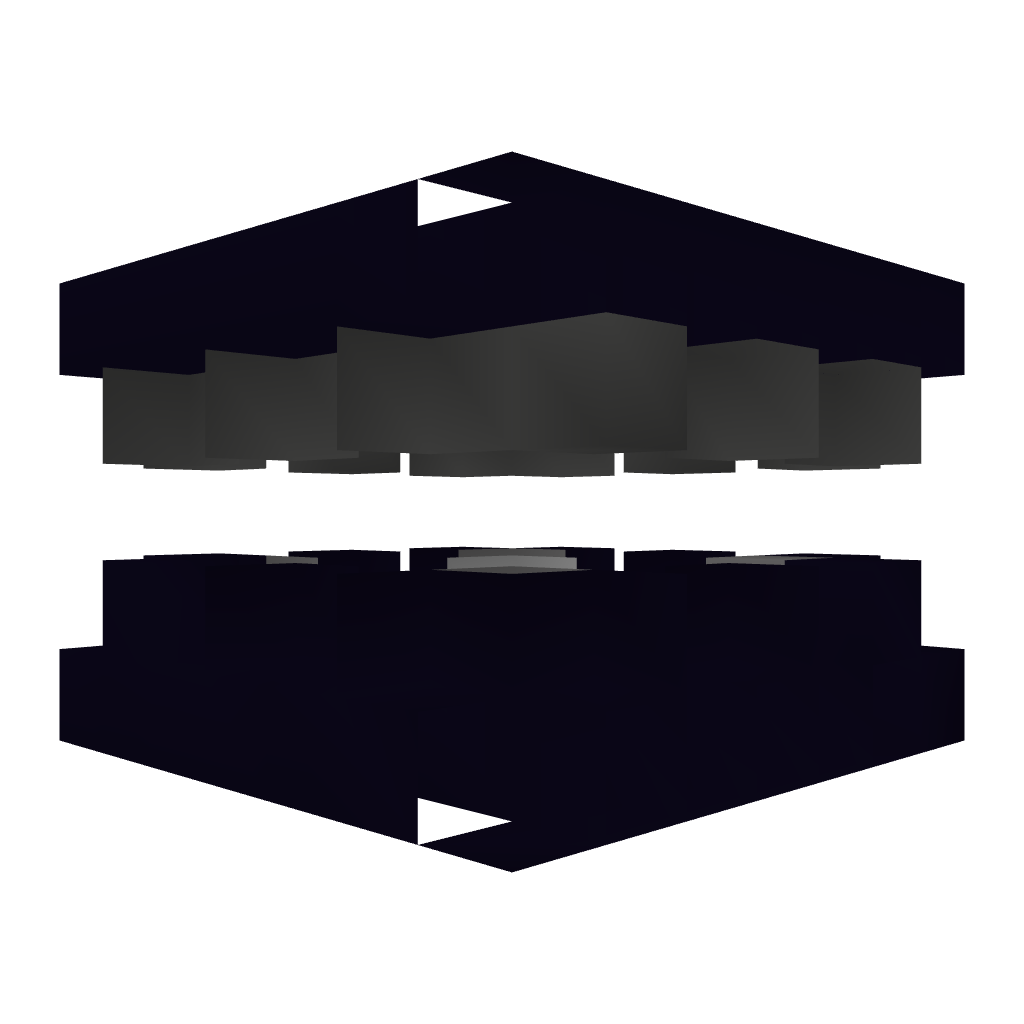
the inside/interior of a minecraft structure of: proximity slime flood trap